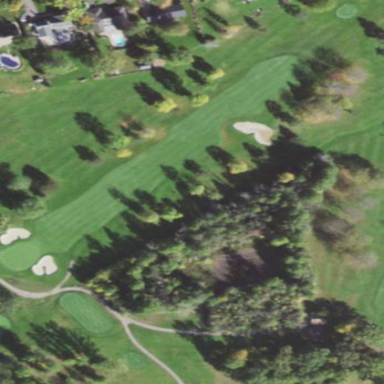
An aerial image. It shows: Grassy area designated as golf fairway.